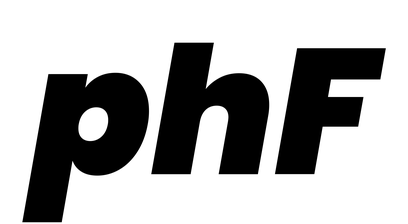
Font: Poppins-BlackItalic